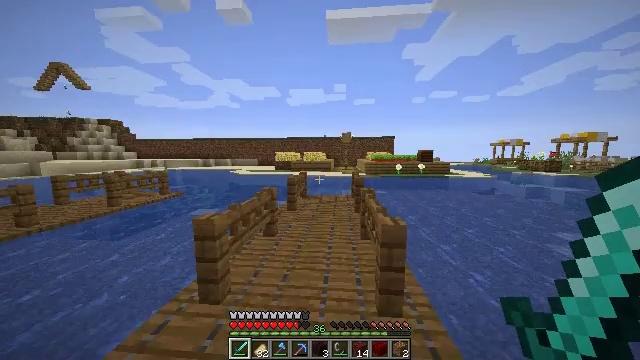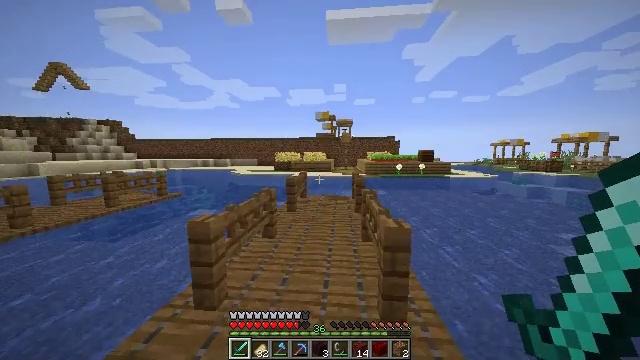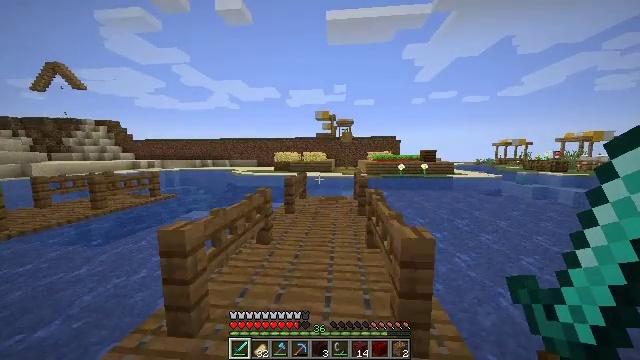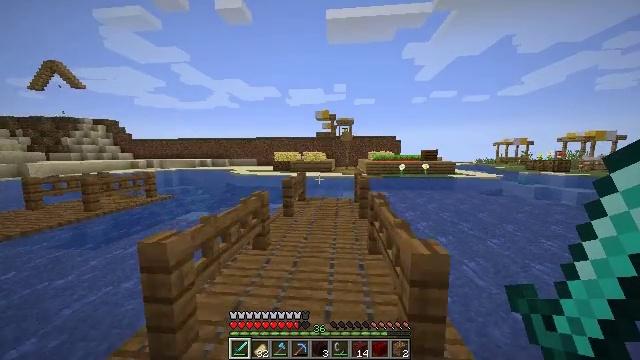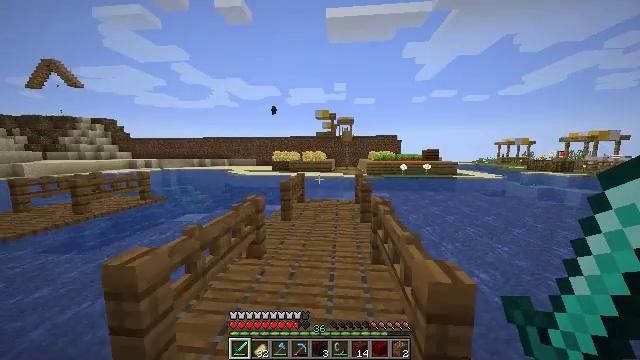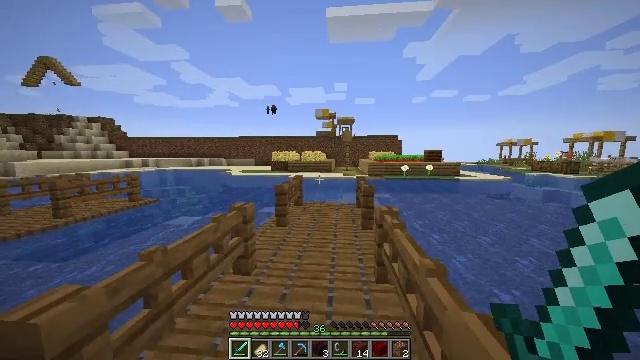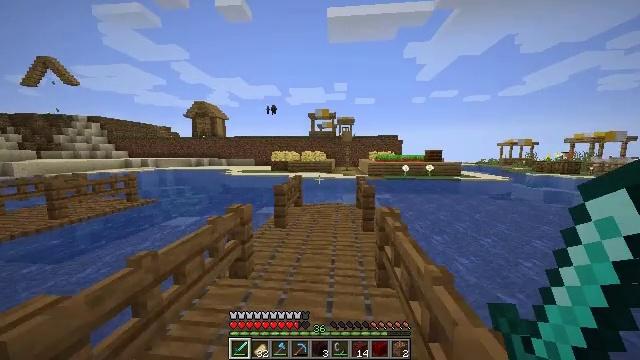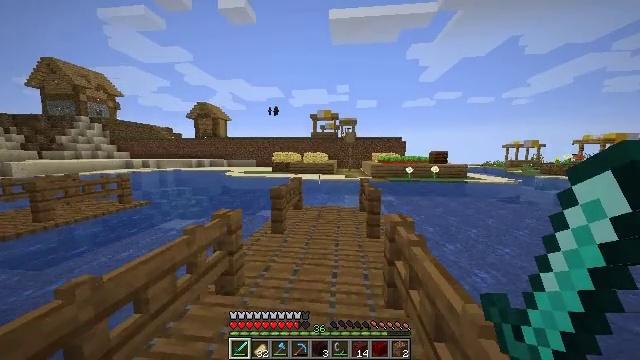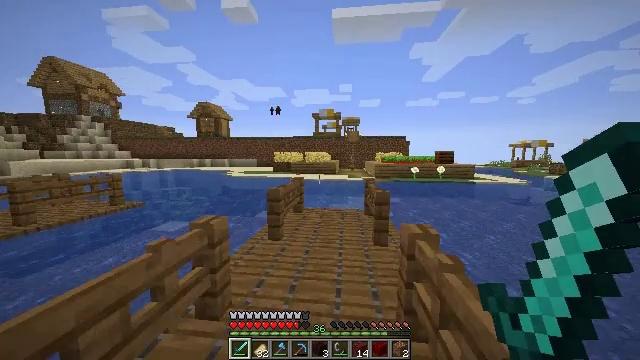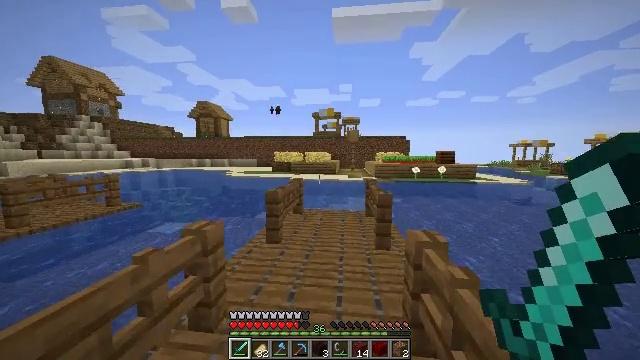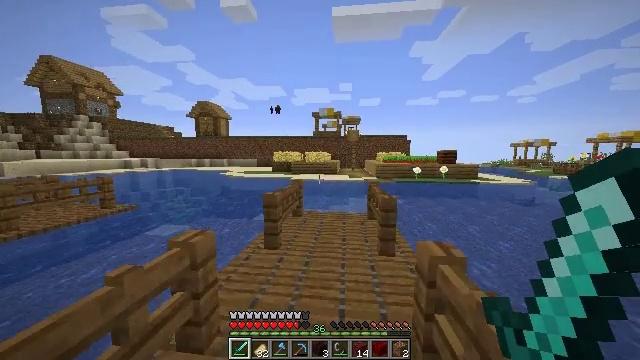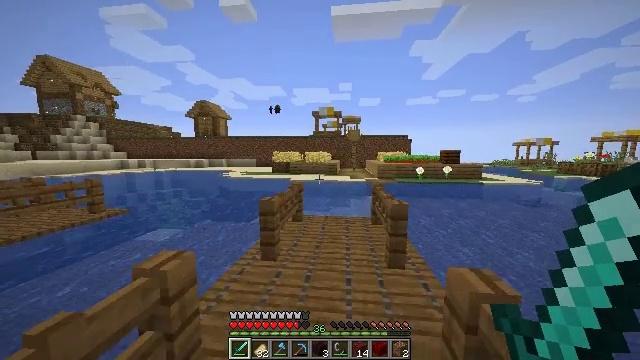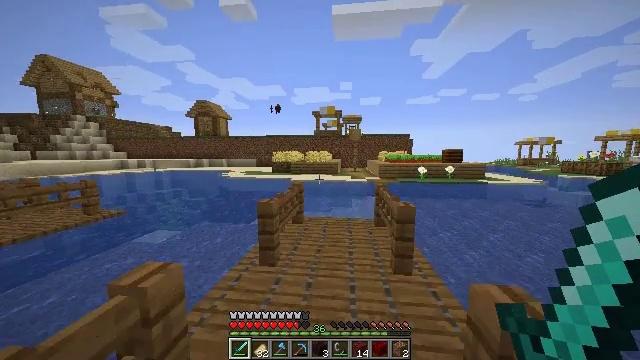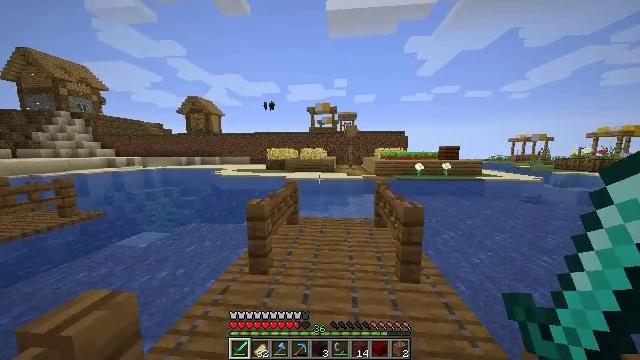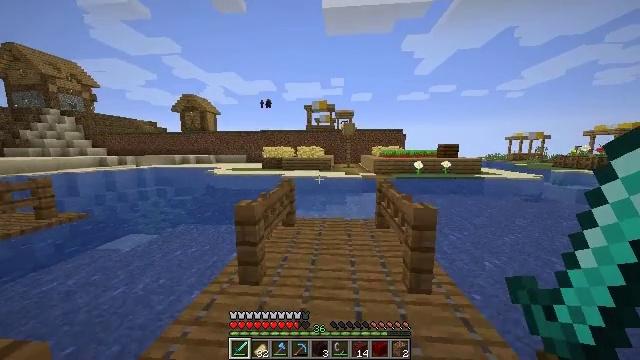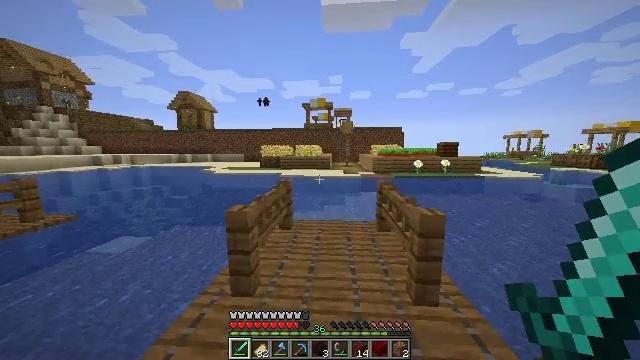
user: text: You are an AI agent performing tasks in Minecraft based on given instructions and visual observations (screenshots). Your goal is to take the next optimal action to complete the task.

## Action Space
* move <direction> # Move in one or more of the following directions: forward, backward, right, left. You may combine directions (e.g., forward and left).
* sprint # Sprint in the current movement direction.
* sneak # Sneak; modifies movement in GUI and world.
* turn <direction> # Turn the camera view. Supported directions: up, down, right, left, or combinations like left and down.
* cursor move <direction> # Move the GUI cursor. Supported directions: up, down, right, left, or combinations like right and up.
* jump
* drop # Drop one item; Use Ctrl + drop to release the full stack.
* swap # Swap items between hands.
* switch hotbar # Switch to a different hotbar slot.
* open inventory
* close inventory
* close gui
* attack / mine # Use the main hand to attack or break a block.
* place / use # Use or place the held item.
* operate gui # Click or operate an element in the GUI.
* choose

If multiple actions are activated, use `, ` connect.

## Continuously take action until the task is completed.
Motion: motion action
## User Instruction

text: Combine blaze rod and cobblestones to craft a brewing stand.
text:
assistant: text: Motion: move forward
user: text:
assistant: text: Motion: move forward
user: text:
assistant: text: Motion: move forward, sprint
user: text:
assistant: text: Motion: move forward, sprint
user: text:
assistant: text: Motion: move forward, sprint
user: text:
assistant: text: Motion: move forward
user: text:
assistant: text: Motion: move forward
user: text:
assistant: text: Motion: move forward
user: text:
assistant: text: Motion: move forward, sprint
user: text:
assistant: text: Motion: move forward, sprint
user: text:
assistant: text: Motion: move forward, sprint
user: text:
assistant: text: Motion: move forward
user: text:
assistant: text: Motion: move forward, turn right
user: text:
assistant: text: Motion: move forward
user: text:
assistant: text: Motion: move forward, sprint
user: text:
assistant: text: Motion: move forward, sprint
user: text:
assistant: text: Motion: move forward, sprint
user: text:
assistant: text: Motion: move forward, turn right
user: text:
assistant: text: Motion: move forward, turn right
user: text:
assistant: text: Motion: move forward, sprint, turn right
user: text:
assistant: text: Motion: move forward, sprint, turn right
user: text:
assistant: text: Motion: move forward, sprint
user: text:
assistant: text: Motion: move forward
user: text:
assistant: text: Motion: move forward
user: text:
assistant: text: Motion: move forward
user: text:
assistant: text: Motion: move forward
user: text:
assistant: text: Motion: move forward
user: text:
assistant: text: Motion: move forward
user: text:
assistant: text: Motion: move forward
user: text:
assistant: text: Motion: move forward